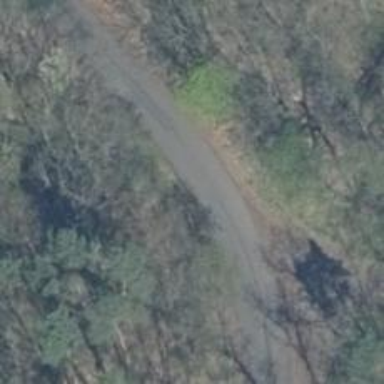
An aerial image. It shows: Unclassified road with asphalt surface.